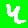
Digit: 4